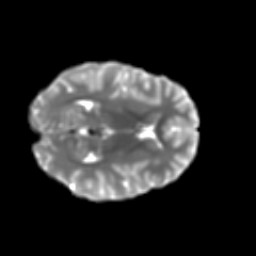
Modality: T2w
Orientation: axial
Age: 13
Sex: female
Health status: ill
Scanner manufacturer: ge
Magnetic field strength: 3 T
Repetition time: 6.752 s
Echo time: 0.079 s